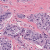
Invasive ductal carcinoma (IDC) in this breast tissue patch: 1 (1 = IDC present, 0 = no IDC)